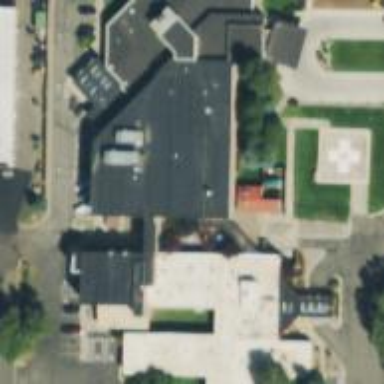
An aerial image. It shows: Hospital building.